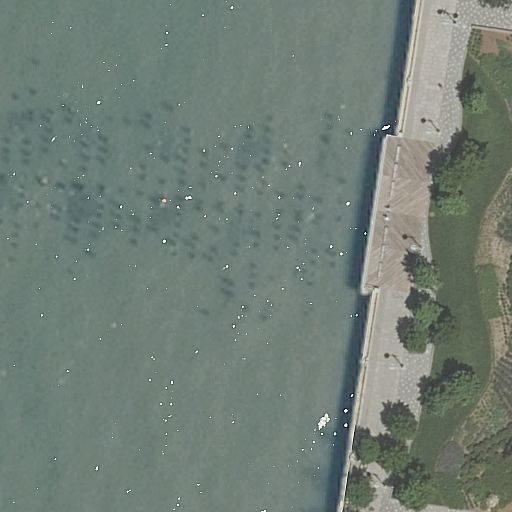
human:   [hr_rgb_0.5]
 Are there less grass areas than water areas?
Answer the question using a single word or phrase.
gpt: no

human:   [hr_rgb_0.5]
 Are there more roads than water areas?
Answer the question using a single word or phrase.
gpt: yes

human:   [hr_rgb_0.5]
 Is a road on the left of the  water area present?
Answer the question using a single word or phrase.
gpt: no

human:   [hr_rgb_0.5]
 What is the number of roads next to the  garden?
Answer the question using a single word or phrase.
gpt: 3

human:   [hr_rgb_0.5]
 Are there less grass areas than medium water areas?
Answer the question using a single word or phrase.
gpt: no

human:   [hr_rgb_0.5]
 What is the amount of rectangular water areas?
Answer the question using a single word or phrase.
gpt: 0

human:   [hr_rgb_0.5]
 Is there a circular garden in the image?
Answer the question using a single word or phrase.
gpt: no

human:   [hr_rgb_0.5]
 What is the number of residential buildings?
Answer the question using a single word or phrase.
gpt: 0

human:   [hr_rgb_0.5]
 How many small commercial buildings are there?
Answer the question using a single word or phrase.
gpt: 0

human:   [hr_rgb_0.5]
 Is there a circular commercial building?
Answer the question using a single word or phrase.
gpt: no

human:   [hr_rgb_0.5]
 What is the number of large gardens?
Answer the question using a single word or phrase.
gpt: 1

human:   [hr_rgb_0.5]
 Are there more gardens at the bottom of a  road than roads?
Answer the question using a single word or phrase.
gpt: no

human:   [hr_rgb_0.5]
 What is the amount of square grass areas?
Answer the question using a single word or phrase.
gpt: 0

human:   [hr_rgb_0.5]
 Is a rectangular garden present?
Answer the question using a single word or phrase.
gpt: no

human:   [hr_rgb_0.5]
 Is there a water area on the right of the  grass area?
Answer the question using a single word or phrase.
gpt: no

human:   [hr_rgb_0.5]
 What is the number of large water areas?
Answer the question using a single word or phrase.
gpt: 1

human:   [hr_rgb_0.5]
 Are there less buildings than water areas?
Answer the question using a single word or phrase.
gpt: yes

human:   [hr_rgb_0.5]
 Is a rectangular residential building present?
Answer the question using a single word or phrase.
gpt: no

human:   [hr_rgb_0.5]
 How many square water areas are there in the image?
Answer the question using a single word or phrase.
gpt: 0

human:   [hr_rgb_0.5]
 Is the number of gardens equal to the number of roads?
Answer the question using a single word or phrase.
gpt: no

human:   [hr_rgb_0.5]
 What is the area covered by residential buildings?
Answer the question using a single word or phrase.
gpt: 0m2

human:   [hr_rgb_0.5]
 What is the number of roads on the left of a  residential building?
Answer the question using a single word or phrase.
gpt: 0

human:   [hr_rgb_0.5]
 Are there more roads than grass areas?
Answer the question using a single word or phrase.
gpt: yes

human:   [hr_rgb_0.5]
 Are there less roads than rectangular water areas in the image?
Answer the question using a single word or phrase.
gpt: no

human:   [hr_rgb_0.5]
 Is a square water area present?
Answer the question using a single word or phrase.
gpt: no

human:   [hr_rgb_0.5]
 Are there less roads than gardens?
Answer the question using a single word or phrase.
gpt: no

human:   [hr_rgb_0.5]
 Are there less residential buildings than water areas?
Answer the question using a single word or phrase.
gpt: yes

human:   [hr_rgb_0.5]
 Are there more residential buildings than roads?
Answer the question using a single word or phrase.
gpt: no

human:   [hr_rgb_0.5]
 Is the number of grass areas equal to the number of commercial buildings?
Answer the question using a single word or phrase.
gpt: no

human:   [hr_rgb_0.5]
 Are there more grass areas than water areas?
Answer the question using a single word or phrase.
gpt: no

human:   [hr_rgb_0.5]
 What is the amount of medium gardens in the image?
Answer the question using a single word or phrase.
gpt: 0

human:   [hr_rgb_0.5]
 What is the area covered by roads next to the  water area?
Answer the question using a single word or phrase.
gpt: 0m2

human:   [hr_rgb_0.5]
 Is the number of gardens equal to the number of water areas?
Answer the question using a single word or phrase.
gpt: yes

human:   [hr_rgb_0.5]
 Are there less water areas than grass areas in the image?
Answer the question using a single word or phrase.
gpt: no

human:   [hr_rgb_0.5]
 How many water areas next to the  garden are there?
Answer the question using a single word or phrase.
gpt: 1

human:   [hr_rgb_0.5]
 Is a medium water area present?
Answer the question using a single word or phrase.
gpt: no